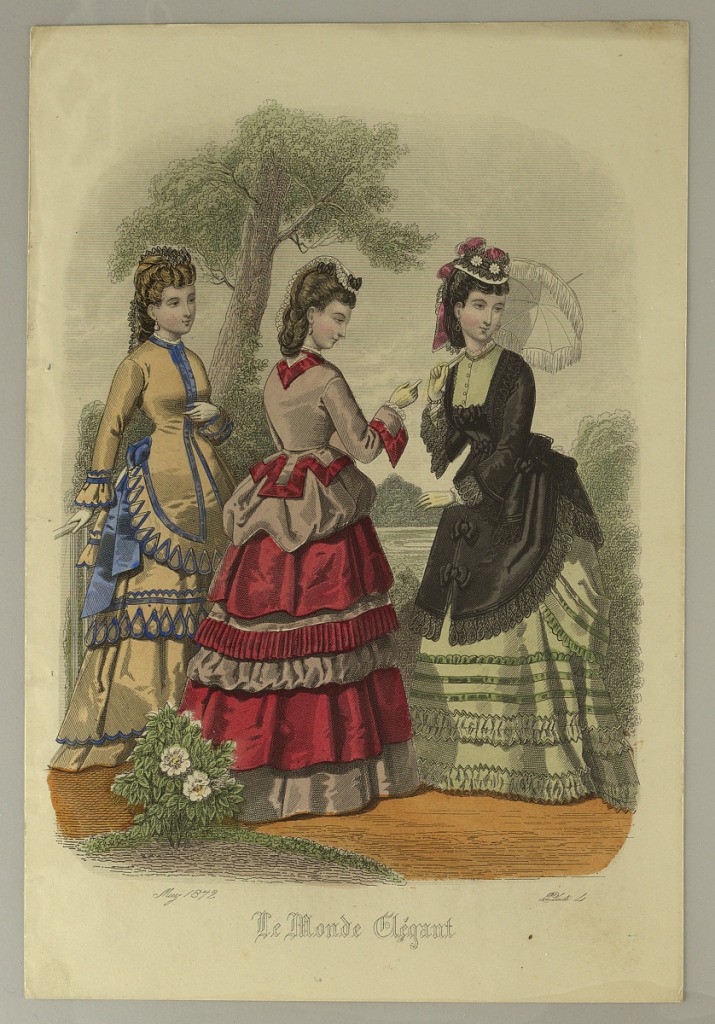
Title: Fashion Plate from Le Monde Elégant
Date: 1872
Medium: Wood engraving, brush and watercolor on paper
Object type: Print
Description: Three women beside a pond. The one at left in a brown dress with blue trim; center one in brown and red; right one in pale green and black. Title and date below.